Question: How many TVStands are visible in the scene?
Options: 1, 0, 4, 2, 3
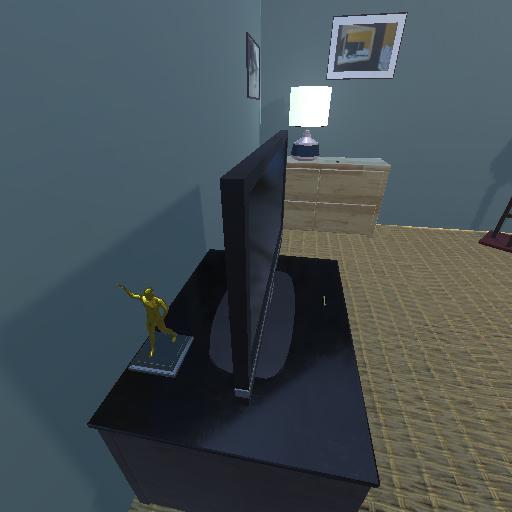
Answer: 1